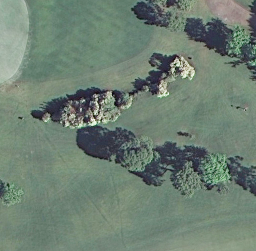
Label: golf course